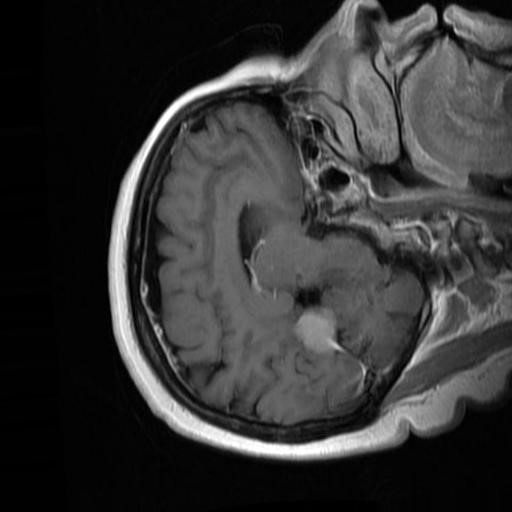
Label: brain_menin